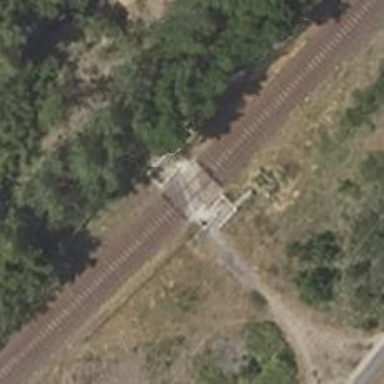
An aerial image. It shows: Railway crossing.